Question: I have a .txt file with values
x1 y1 z1
x2 y2 z2
etc.
With my previous little experience I was trying to draw a contourf, with this code
'''
import numpy as np
import matplotlib
from matplotlib import rc
import matplotlib.mlab as ml
from pylab import *
rc('font', family='serif')
rc('font', serif='Times New Roman')
rc('font', size='9')
rc('text', usetex=True)
from matplotlib.mlab import griddata
import matplotlib.pyplot as plt
import numpy.ma as ma
from numpy.random import uniform
from matplotlib.colors import LogNorm
matplotlib.use('pgf')
fig = plt.figure()
data = np.genfromtxt('Velocidad.txt')
matplotlib.rcParams['xtick.direction'] = 'out'
matplotlib.rcParams['ytick.direction'] = 'out'
rc('text', usetex=True)
rc('font', family='serif')
x = data[:,0]
y = data[:,1]
z = data[:,2]
xi = np.linspace(0,3000.0, 400)
yi = np.linspace(0,4.0, 200)
zi = griddata(x,y,z,xi,yi,interp='nn')
CS = plt.contourf(xi,yi,zi,200,cmap=plt.cm.jet,rasterized=True)
plt.colorbar()
plt.xlim(0,3000)
plt.ylim(0,4.0)
plt.ylabel(r'$t$')
plt.xlabel(r'$x$')
plt.title(r' Contour de $v(x,t)$')
plt.savefig("CampoVel.png", dpi=100)
plt.show()
'''
the problem is the output:

When I see this picture and I look at the data (which is here, <URL>? How can I solve it?
I have been told that as my data is regularly spaced on X and Y, I shouldn't use griddata(), but I have looked examples and I can't get the code to work.
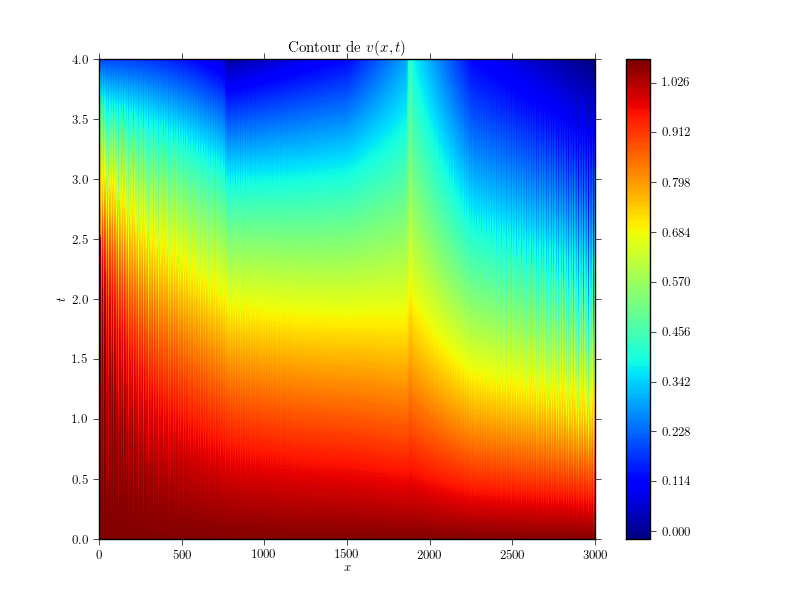
Answer: If you simply reshape your data after loading it and skip the 'griddata' thing, doing this:
'''
data = data.reshape(81, 201, 3)
x = data[...,0]
y = data[...,1]
z = data[...,2]
CS = plt.contourf(x,y,z,200,cmap=plt.cm.jet,rasterized=True)
plt.colorbar()
plt.show()
'''
You get this: